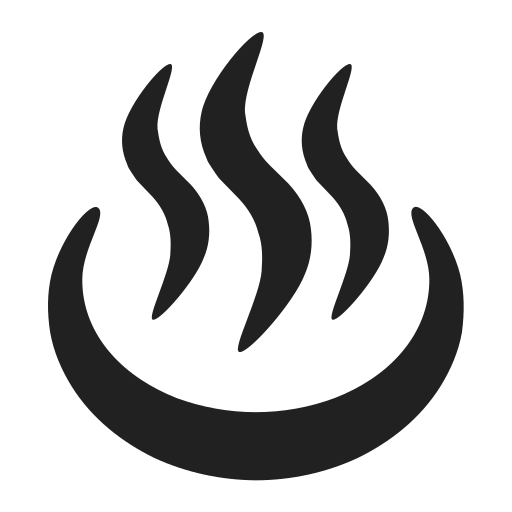
hot springs high contrast